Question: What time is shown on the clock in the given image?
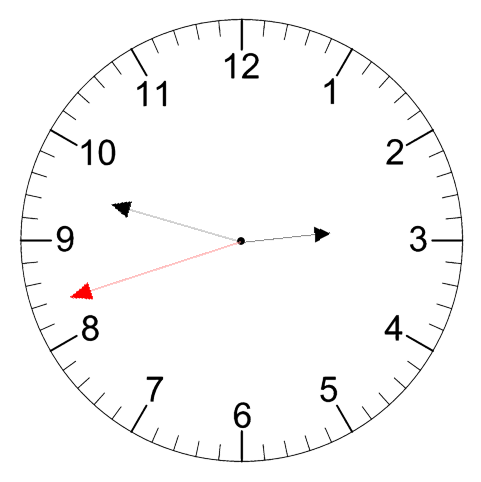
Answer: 02:47:42